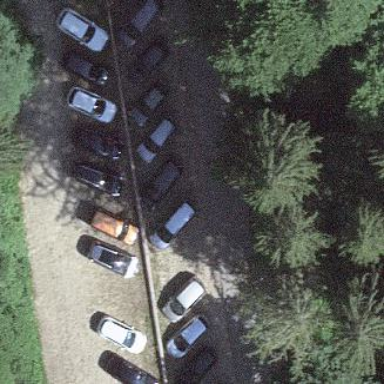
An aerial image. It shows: Parking area with gravel surface.